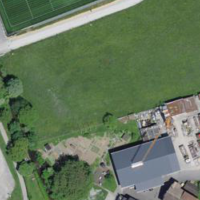
EUNIS habitat code: 53
Species observed at this site:
Odezia atrata